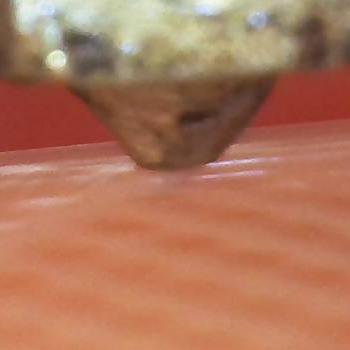
Flow rate: 184%